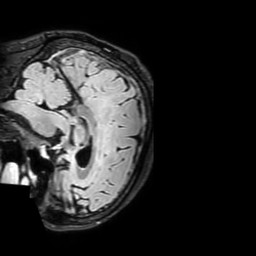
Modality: FLAIR
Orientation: sagittal
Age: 54
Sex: female
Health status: ill
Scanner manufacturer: philips
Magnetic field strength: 3 T
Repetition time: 4.8 s
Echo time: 0.2747 s